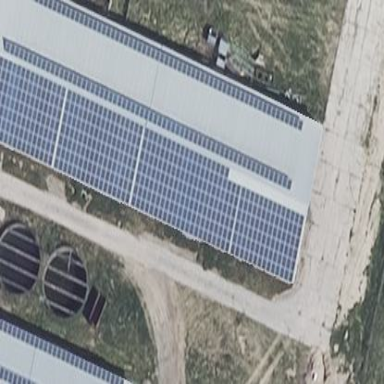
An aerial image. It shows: Building equipped with small solar photovoltaic panel for electricity generation.